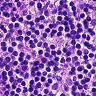
Metastatic tissue present: no